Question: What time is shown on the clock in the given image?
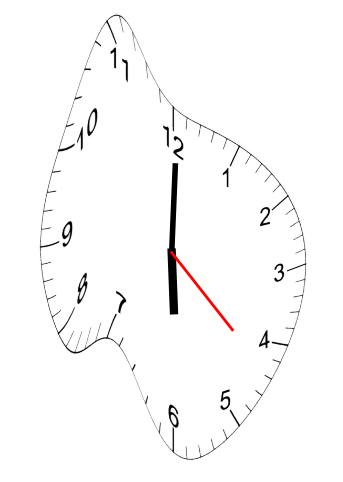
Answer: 06:00:22